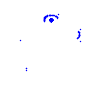
Particle: proton